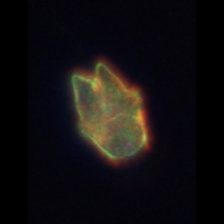
Taxon: Akashiwo
Group: Dinoflagellates